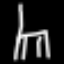
Label: chair